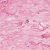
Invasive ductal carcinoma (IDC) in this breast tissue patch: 0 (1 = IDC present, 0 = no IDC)